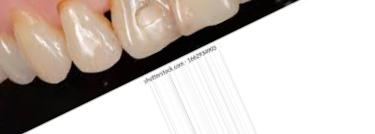
Condition: Tooth Discoloration